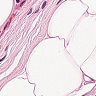
Metastatic tissue present: no